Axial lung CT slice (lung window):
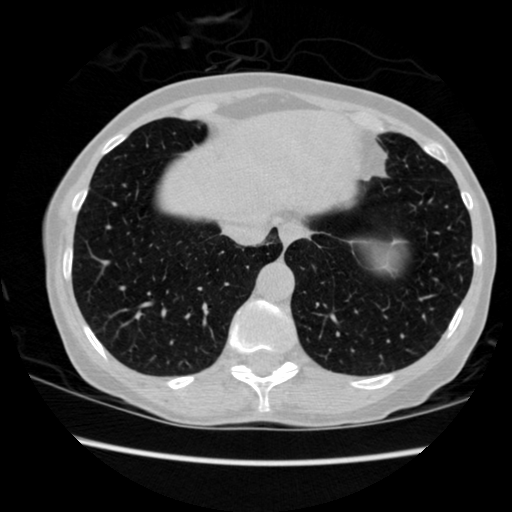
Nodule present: no